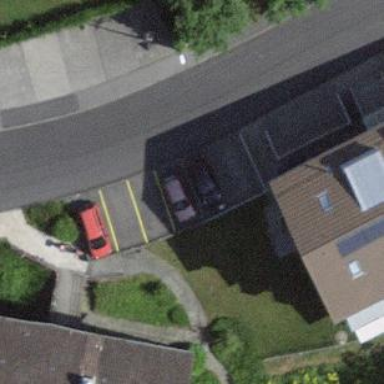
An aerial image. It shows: Parking available on the street side.